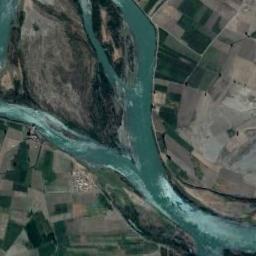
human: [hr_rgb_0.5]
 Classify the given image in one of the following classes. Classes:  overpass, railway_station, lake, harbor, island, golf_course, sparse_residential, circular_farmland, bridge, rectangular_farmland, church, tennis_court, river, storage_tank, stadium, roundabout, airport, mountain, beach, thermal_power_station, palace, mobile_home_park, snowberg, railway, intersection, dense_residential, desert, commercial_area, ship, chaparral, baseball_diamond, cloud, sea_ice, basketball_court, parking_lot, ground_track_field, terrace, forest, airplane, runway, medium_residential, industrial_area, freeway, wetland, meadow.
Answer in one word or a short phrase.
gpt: river